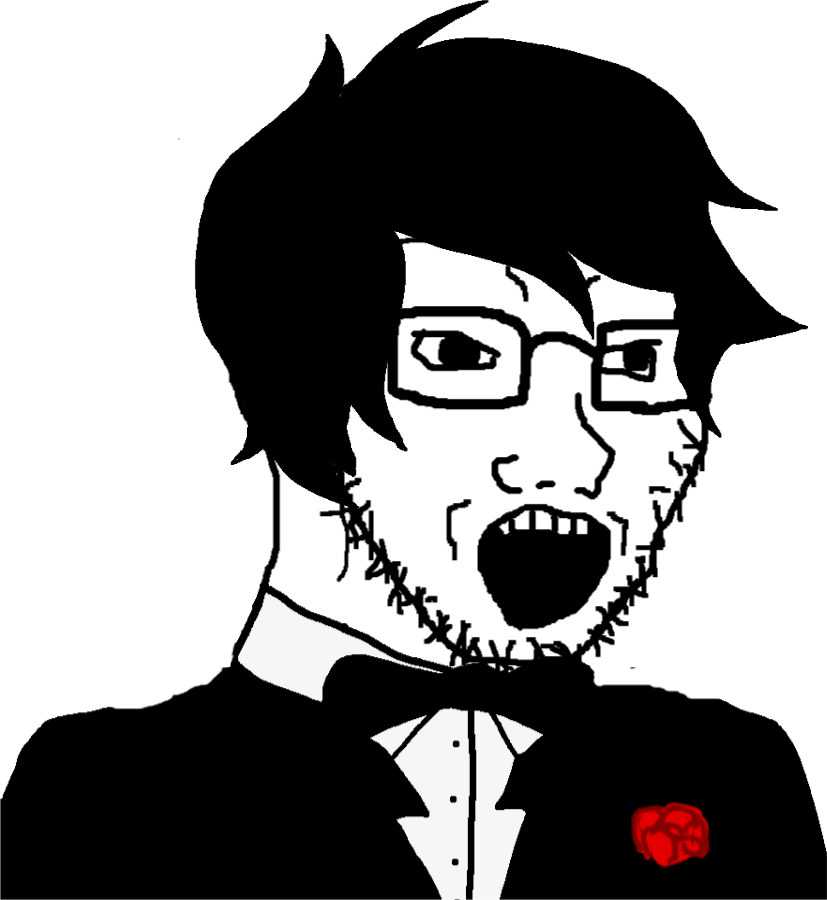
Label: 5_Soyjak